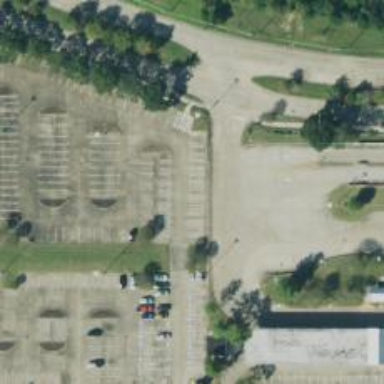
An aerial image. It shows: Parking space.